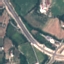
Land use / land cover class: Highway